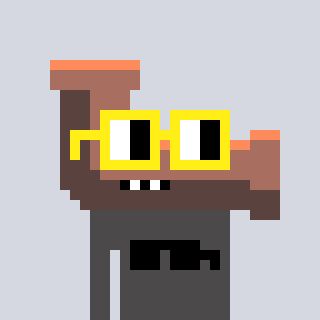
a pixel art character with square yellow glasses, a pipe-shaped head and a grayscale-colored body on a cool background